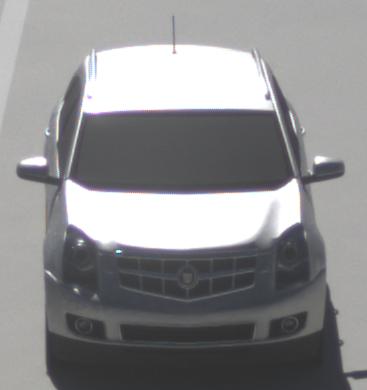
Make: Cadillac
Model: SRX 3.0 V6
Detailed model: SRX (II)
Model produced from: 2010/12
Model produced until: 2012/01
Doors: 5
Color: white
Road condition: dry road
Daytime: midday
Contrast: high contrast